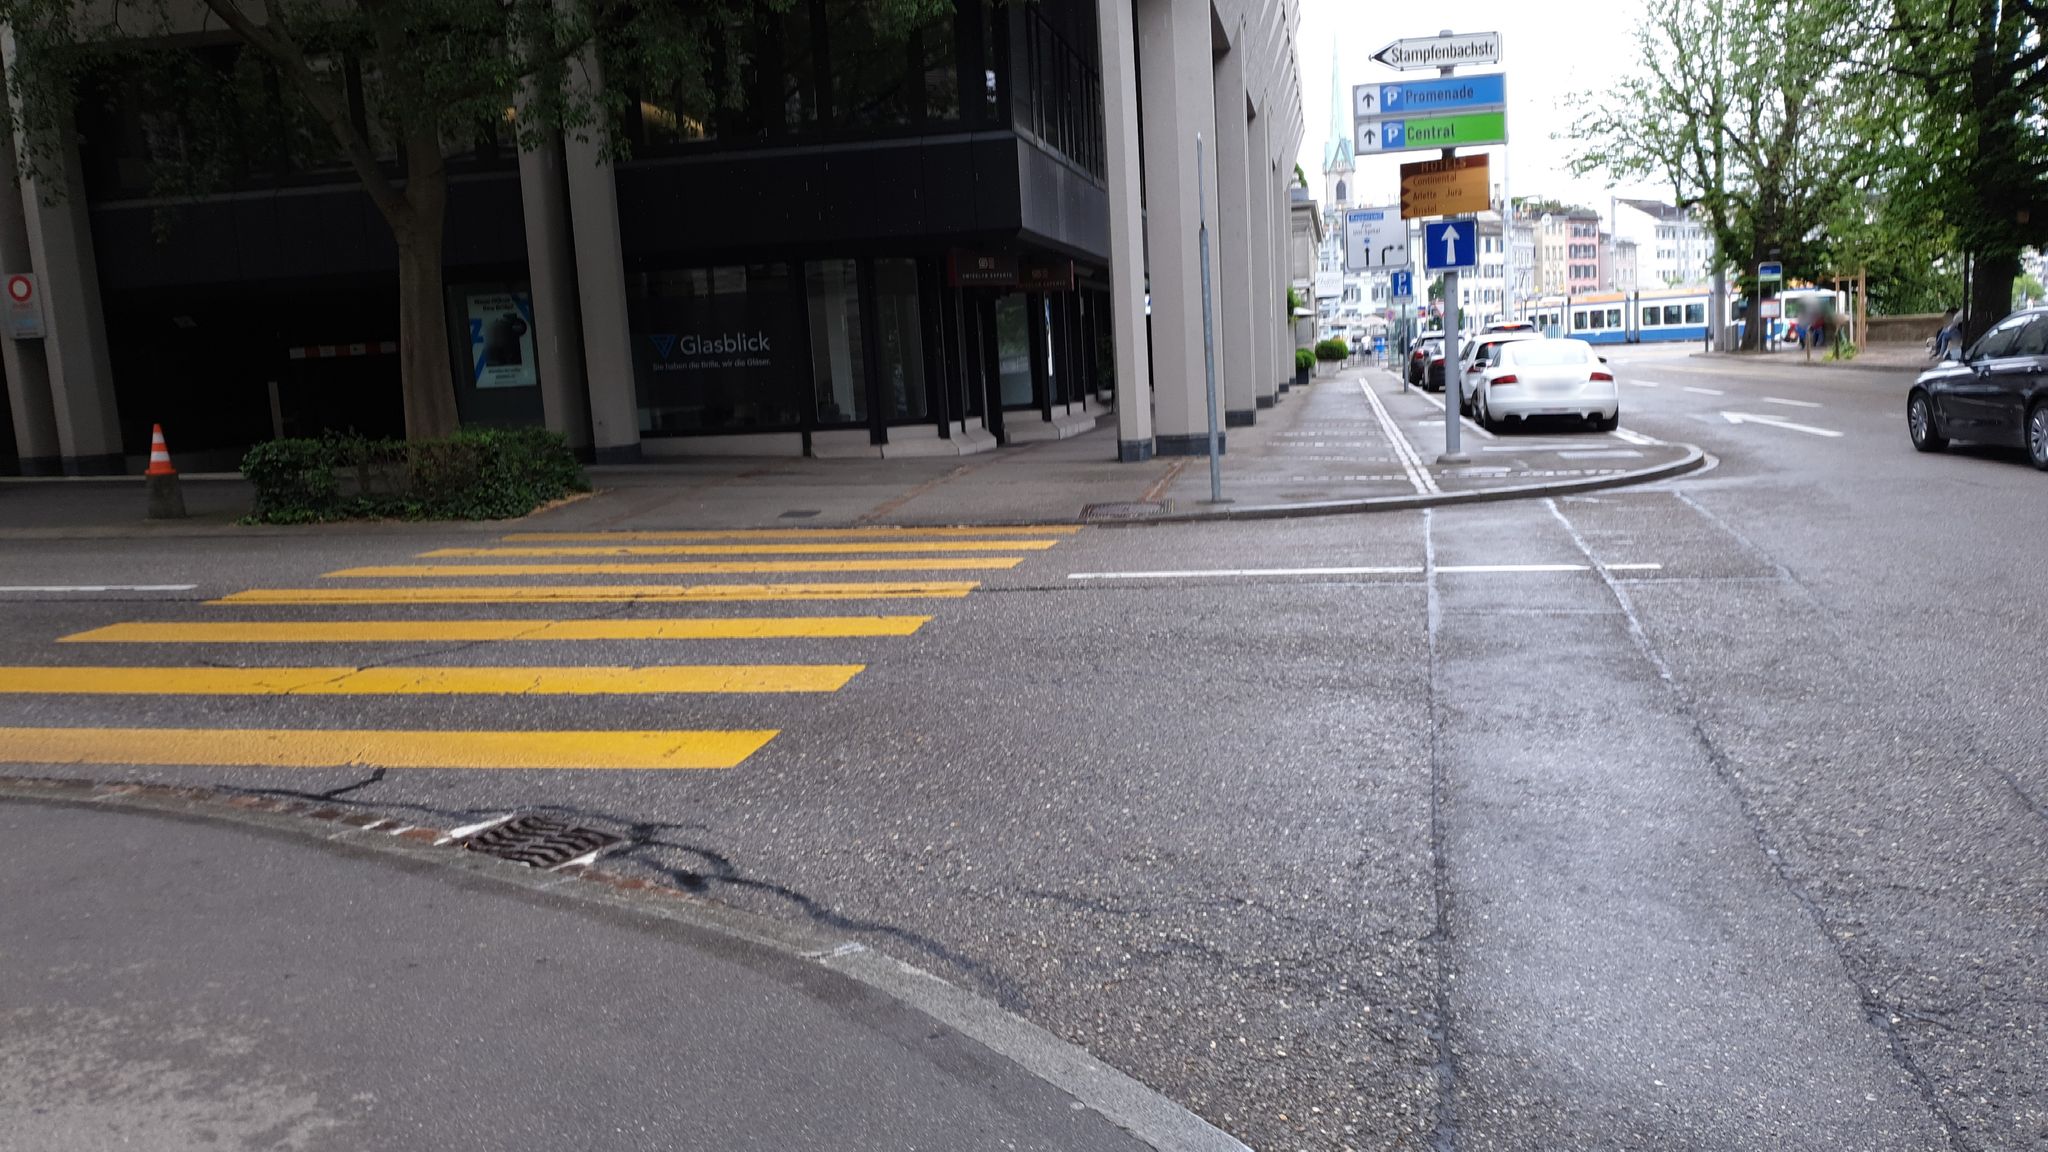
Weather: clear
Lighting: day
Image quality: good
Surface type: walking surface
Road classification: footway
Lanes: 4
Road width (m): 2
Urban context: urban centre
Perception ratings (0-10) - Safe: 6.81, Lively: 7.26, Beautiful: 2.93, Boring: 1.8, Depressing: 4.04, Wealthy: 2.71